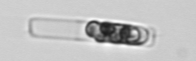
Label: Guinardia_delicatula_TAG_internal_parasite